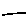
Label: line